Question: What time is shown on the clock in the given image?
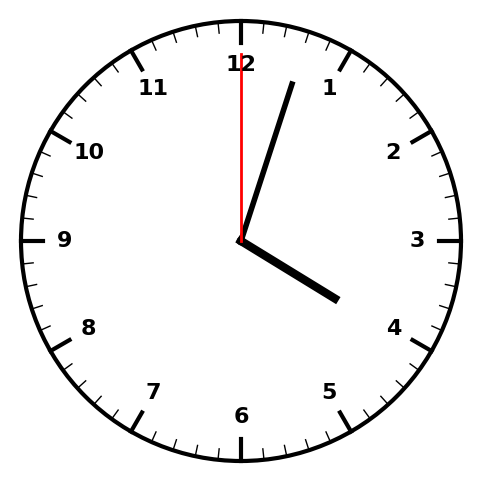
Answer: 04:03:00